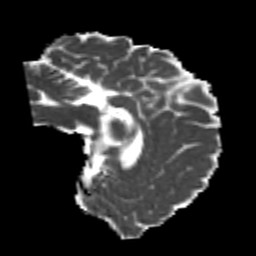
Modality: MD
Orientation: sagittal
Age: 23
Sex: male
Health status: healthy
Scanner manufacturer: philips
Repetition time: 7.388 s
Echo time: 0.08599 s